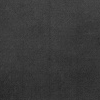
Atmospheric dust classification: dusty